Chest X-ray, AP view. Patient: 57 years old, sex F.
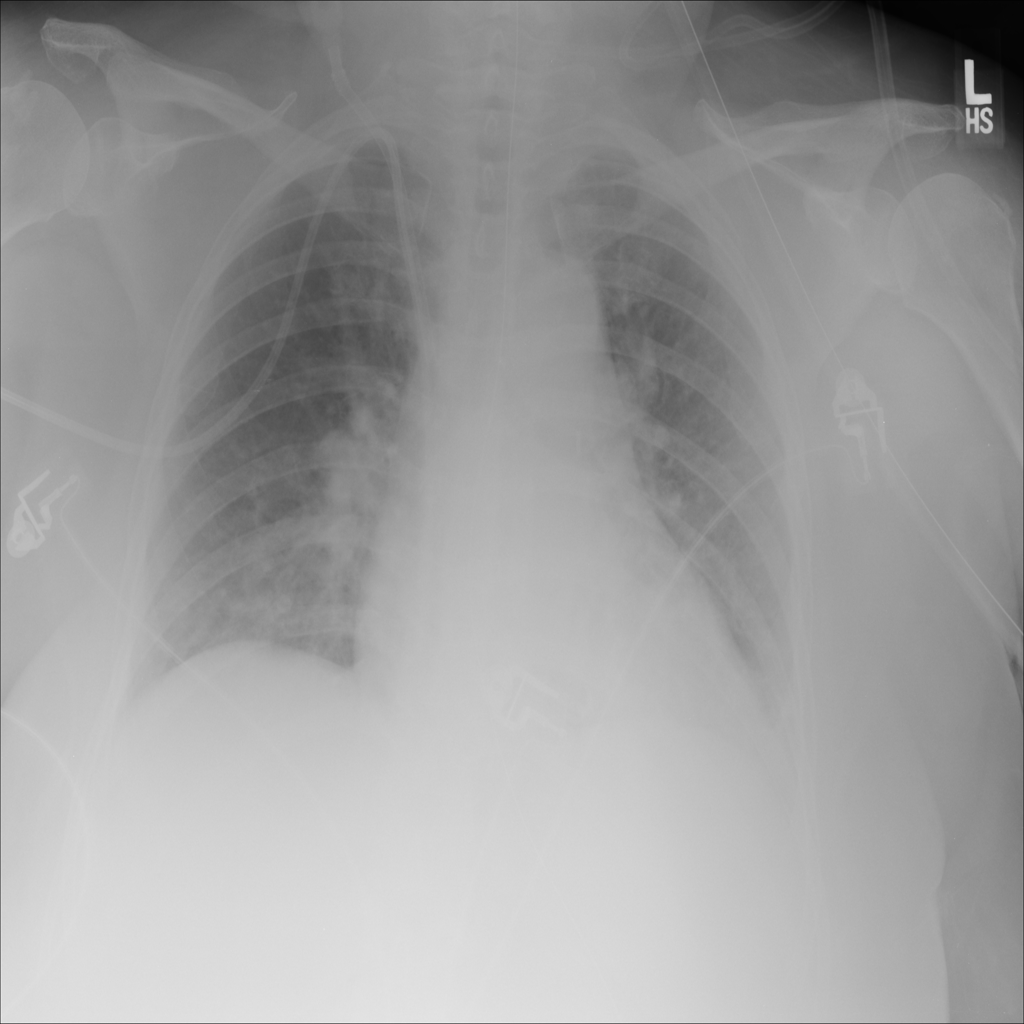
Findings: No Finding